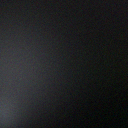
Screen state: off